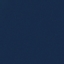
Land use / land cover: SeaLake